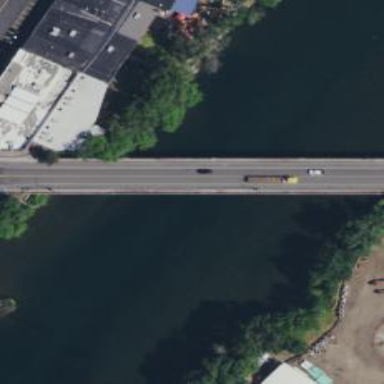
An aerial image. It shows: Asphalt surface bridge.